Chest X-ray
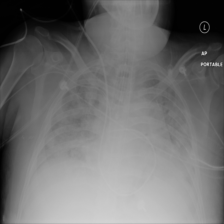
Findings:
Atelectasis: negative
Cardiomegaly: negative
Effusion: negative
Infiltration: negative
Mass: negative
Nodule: negative
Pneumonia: negative
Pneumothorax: negative
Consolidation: negative
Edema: negative
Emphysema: negative
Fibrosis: negative
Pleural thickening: negative
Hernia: negative